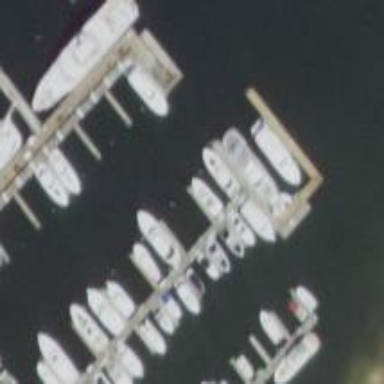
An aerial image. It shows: Man-made pier.